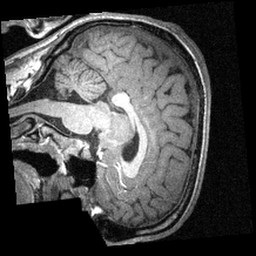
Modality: T1w
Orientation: sagittal